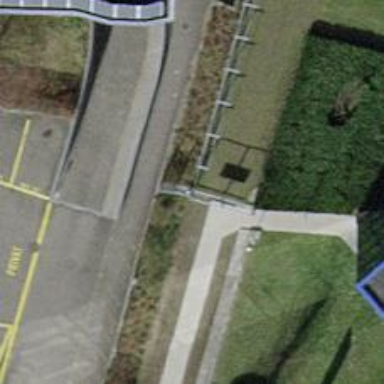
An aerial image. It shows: Fence with bar-type bars.